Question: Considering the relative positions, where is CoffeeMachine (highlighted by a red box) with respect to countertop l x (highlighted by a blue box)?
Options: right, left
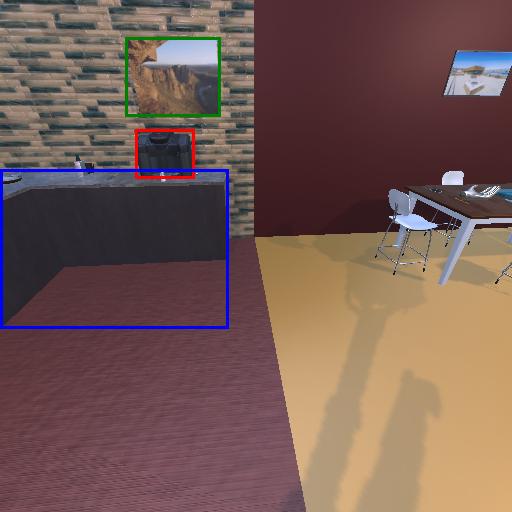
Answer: right